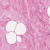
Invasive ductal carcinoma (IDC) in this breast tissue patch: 0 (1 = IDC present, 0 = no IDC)